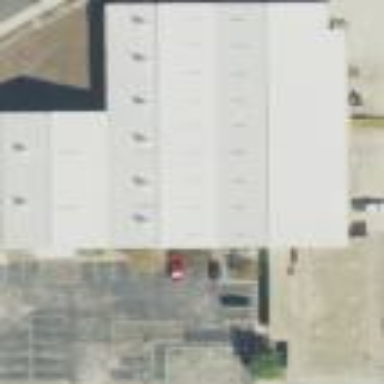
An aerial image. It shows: Warehouse.